高三 · 代数
已知数列 (a.) 满足 $\mathrm{a}_{1}=\mathrm{a}, \mathrm{a}_{\mathrm{n}+1}=\frac{1}{2-a_{n}}$,

(1) 求 $\mathrm{a}_{2}, \mathrm{a}_{3}, \mathrm{a}_{4}$;

(2) 猜想数列 $\left\{\mathrm{a}_{n}\right\}$ 的通项公式, 并用数学归纳法证明.
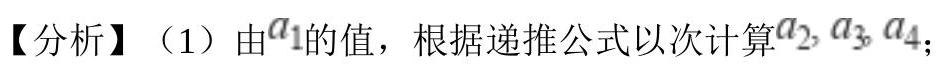
答案: (1) 解: 由 $\mathrm{a}_{n+1}=\frac{1}{2-a_{n}}$ 可得 $\mathrm{a}_{2}=\frac{1}{2-a_{n}}=\frac{1}{2-a}$,

$\mathrm{a}_{3}=\frac{1}{2-a_{2}}=\frac{1}{2-\frac{1}{2-a}}=\frac{2-a}{3-2 a}$,

$\mathrm{a}_{4}=\frac{1}{2-a_{3}}=\frac{1}{2-\frac{2-a}{3-2 a}}=\frac{3-2 a}{4-3 a} ;$

(2) 解: 推测 $\mathrm{a}_{\mathrm{n}}=\frac{(n-1)-(n-2) a}{n-(n-1) a}$.

下面用数学归纳法证明:

(1) 当 $\mathrm{n}=1$ 时, 左边 $\mathrm{a}_{1}=\mathrm{a}$, 右边 $=\frac{(1-1)-(1-2) a}{1-(1-1) a}=\mathrm{a}$, 结论成立;

(2)假设 $\mathrm{n}=\mathrm{k}\left(\mathrm{n} \in \mathrm{N}^{*}\right)$ 时等式成立, 有 $\mathrm{a}_{\mathrm{k}}=\frac{(k-1)-(k-2) a}{k-(k-1) a}$, 则当 $\mathrm{n}=\mathrm{k}+1$ 时,

$$
\frac{1}{2-a_{k}}=\frac{1}{2-\frac{(k-1)-(k-2) a}{k-(k-1) a}}=\frac{k-(k-1) a}{2[k-(k-1) a]-[(k-1)-(k-2) a]}=\frac{k-(k-1) a}{(k+1)-k a}
$$

故当 $n=k+1$ 时, 结论也成立,

由(1)(2)可知, 对任何 $\mathrm{n} \in \mathrm{N}^{*}$ 都有 $\mathrm{a}_{\mathrm{n}}=\frac{(n-1)-(n-2) a}{n-(n-1) a}$.

（2）猜想 $\mathrm{a}_{\mathrm{n}}=\frac{(n-1)-(n-2) a}{n-(n-1) a}$,成立, 证明当 $n=k+1$ 时命题也成立即可.

22. 答案: （1）解: $E_{n}=A_{n}^{n} \cdot A_{n}^{n}=(n !)^{2}, \quad F_{n}=C_{n+1}^{1} \cdot C_{n}^{1}=n(n+1)$;

（2）解: 因为 $\ln E_{n}=2 \ln n !, F_{n}=n(n+1)$,

所以 $\ln E_{1}=0<F_{1}=2, \ln E_{2}=\ln 4<F_{2}=6, \ln E_{3}=\ln 36<F_{3}=12, \cdots$,

由此猜想: 当 $n \in N^{*}$ 时, 都有 $\ln E_{n}<F_{n}$, 即 $2 \ln n !<n(n+1)$.

下面用数学归纳法证明 $2 \ln n !<n(n+1)\left(n \in N^{*}\right)$.

(1) $n=1$ 时，该不等式显然成立.

(2)假设当 $n=k\left(k \in N^{*}\right)$ 时，不等式成立，即 $2 \ln k !<k(k+1) ，$

则当 $n=k+1$ 时, $2 \ln (k+1) !<2 \ln (k+1)+2 \ln k !<2 \ln (k+1)+k(k+1)$,

要证当 $n=k+1$ 时不等式成立. 只要证: $2 \ln (k+1)+k(k+1) \leq(k+1)(k+2)$,

只要证: $\ln (k+1) \leq k+1$..

令 $f(x)=\ln x-x, x \in(1,+\infty)$,

因为 $f^{\prime}(x)=\frac{1-x}{x}<0$, 所以 $f(x)$ 在 $(1,+\infty)$ 上单调递减,

从而 $f(x)<f(1)=-1<0$,

而 $k+1 \in(1,+\infty)$, 所以 $\ln (k+1) \leq k+1$ 成立.

则当 $n=k+1$ 时, 不等式也成立.

综合(1)、(2)得原不等式对任意的 $n \in N^{3}$ 均成立

【分析】（1）根据题意, 领队男生倪某必须排第一个, 然后女生整体在男生的前面, 排成一路纵队入场, 可得 $\mathrm{E}_{\mathrm{n}}$; 根据从男生 (含男生倪某) 和女生中各选一名代表到主席台服务, 可得 $\mathrm{F}_{\mathrm{n}}$;

（2）先猜想出结论, 再用数学归纳法证明, 用数学归纳法证明时, 要分两个步骤, 两者缺一不可. 证明了第二步, 就获得了推理的依据. 仅有第二步而没有第一步, 则失去了递推的基础; 而只有第一步而没有第二步，就可能得出不正确的结论.
解析: 答案: (1) 解: 由 $\mathrm{a}_{n+1}=\frac{1}{2-a_{n}}$ 可得 $\mathrm{a}_{2}=\frac{1}{2-a_{n}}=\frac{1}{2-a}$,

$\mathrm{a}_{3}=\frac{1}{2-a_{2}}=\frac{1}{2-\frac{1}{2-a}}=\frac{2-a}{3-2 a}$,

$\mathrm{a}_{4}=\frac{1}{2-a_{3}}=\frac{1}{2-\frac{2-a}{3-2 a}}=\frac{3-2 a}{4-3 a} ;$

(2) 解: 推测 $\mathrm{a}_{\mathrm{n}}=\frac{(n-1)-(n-2) a}{n-(n-1) a}$.

下面用数学归纳法证明:

(1) 当 $\mathrm{n}=1$ 时, 左边 $\mathrm{a}_{1}=\mathrm{a}$, 右边 $=\frac{(1-1)-(1-2) a}{1-(1-1) a}=\mathrm{a}$, 结论成立;

(2)假设 $\mathrm{n}=\mathrm{k}\left(\mathrm{n} \in \mathrm{N}^{*}\right)$ 时等式成立, 有 $\mathrm{a}_{\mathrm{k}}=\frac{(k-1)-(k-2) a}{k-(k-1) a}$, 则当 $\mathrm{n}=\mathrm{k}+1$ 时,

$$
\frac{1}{2-a_{k}}=\frac{1}{2-\frac{(k-1)-(k-2) a}{k-(k-1) a}}=\frac{k-(k-1) a}{2[k-(k-1) a]-[(k-1)-(k-2) a]}=\frac{k-(k-1) a}{(k+1)-k a}
$$

故当 $n=k+1$ 时, 结论也成立,

由(1)(2)可知, 对任何 $\mathrm{n} \in \mathrm{N}^{*}$ 都有 $\mathrm{a}_{\mathrm{n}}=\frac{(n-1)-(n-2) a}{n-(n-1) a}$.

（2）猜想 $\mathrm{a}_{\mathrm{n}}=\frac{(n-1)-(n-2) a}{n-(n-1) a}$,成立, 证明当 $n=k+1$ 时命题也成立即可.

22. 答案: （1）解: $E_{n}=A_{n}^{n} \cdot A_{n}^{n}=(n !)^{2}, \quad F_{n}=C_{n+1}^{1} \cdot C_{n}^{1}=n(n+1)$;

（2）解: 因为 $\ln E_{n}=2 \ln n !, F_{n}=n(n+1)$,

所以 $\ln E_{1}=0<F_{1}=2, \ln E_{2}=\ln 4<F_{2}=6, \ln E_{3}=\ln 36<F_{3}=12, \cdots$,

由此猜想: 当 $n \in N^{*}$ 时, 都有 $\ln E_{n}<F_{n}$, 即 $2 \ln n !<n(n+1)$.

下面用数学归纳法证明 $2 \ln n !<n(n+1)\left(n \in N^{*}\right)$.

(1) $n=1$ 时，该不等式显然成立.

(2)假设当 $n=k\left(k \in N^{*}\right)$ 时，不等式成立，即 $2 \ln k !<k(k+1) ，$

则当 $n=k+1$ 时, $2 \ln (k+1) !<2 \ln (k+1)+2 \ln k !<2 \ln (k+1)+k(k+1)$,

要证当 $n=k+1$ 时不等式成立. 只要证: $2 \ln (k+1)+k(k+1) \leq(k+1)(k+2)$,

只要证: $\ln (k+1) \leq k+1$..

令 $f(x)=\ln x-x, x \in(1,+\infty)$,

因为 $f^{\prime}(x)=\frac{1-x}{x}<0$, 所以 $f(x)$ 在 $(1,+\infty)$ 上单调递减,

从而 $f(x)<f(1)=-1<0$,

而 $k+1 \in(1,+\infty)$, 所以 $\ln (k+1) \leq k+1$ 成立.

则当 $n=k+1$ 时, 不等式也成立.

综合(1)、(2)得原不等式对任意的 $n \in N^{3}$ 均成立

【分析】（1）根据题意, 领队男生倪某必须排第一个, 然后女生整体在男生的前面, 排成一路纵队入场, 可得 $\mathrm{E}_{\mathrm{n}}$; 根据从男生 (含男生倪某) 和女生中各选一名代表到主席台服务, 可得 $\mathrm{F}_{\mathrm{n}}$;

（2）先猜想出结论, 再用数学归纳法证明, 用数学归纳法证明时, 要分两个步骤, 两者缺一不可. 证明了第二步, 就获得了推理的依据. 仅有第二步而没有第一步, 则失去了递推的基础; 而只有第一步而没有第二步，就可能得出不正确的结论.